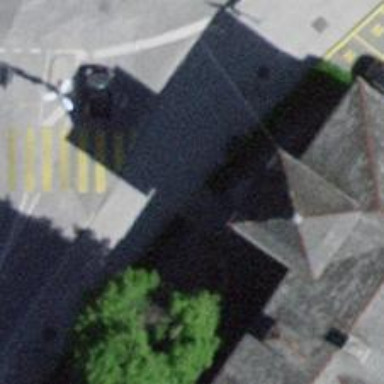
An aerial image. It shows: Road with steps.